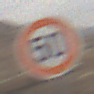
Verkehrszeichen: Geschwindigkeit50
Umgebung: Outdoor, Nature
Tageszeit: MorningAfternoon
Wetter: Overcast
Licht: Natural
Jahreszeit: NotSpecified
Kontrast: LowContrast